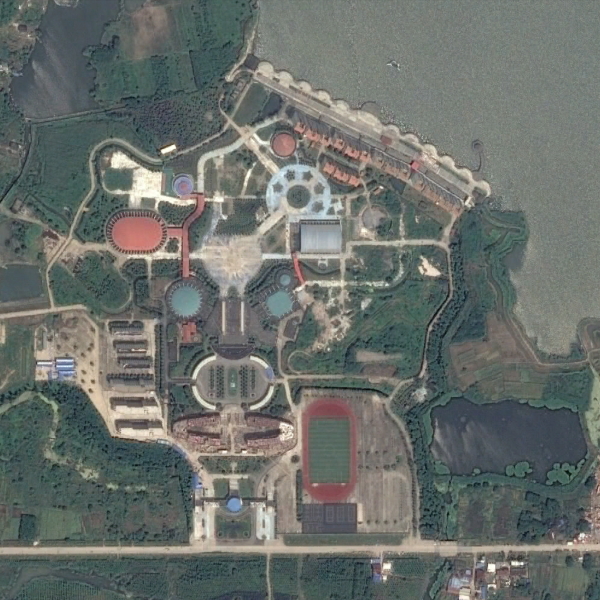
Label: Resort